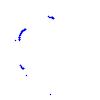
Particle: proton